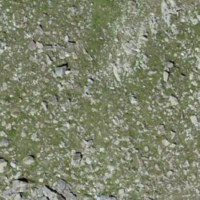
EUNIS habitat code: 31
Species observed at this site:
Rumex alpinus